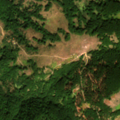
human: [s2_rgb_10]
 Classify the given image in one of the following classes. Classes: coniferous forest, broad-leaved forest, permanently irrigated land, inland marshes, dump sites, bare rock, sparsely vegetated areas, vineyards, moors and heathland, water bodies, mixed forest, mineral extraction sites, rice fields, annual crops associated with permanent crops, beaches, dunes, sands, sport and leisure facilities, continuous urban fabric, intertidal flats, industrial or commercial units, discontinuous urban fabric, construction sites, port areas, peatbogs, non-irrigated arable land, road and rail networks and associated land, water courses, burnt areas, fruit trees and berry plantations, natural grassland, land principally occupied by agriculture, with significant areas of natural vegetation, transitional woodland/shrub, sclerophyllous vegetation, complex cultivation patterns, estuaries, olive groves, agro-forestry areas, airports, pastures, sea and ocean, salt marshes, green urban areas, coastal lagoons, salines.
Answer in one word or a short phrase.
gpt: broad-leaved forest, transitional woodland/shrub